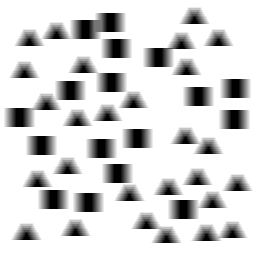
Squares: 17
Triangles: 27
Stars: 0
Total shapes: 44